Question: What is the measurement shown in the image?
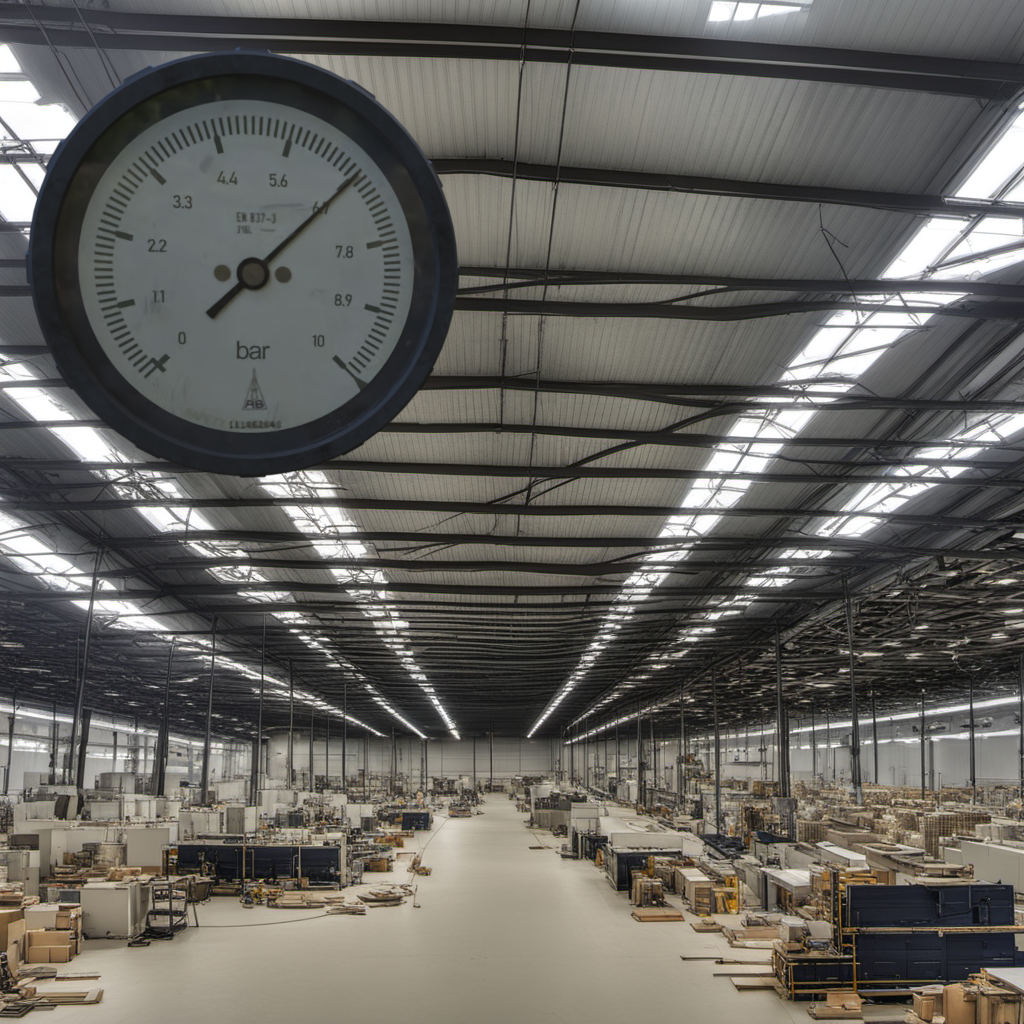
Answer: The result is 6.66
Question: What is the range of the measurement shown in the image?
Answer: The range is from 0 to 10
Question: What is the minimum and maximum value range of this measurement?
Answer: The minimum value is 0 and the maximum value is 10